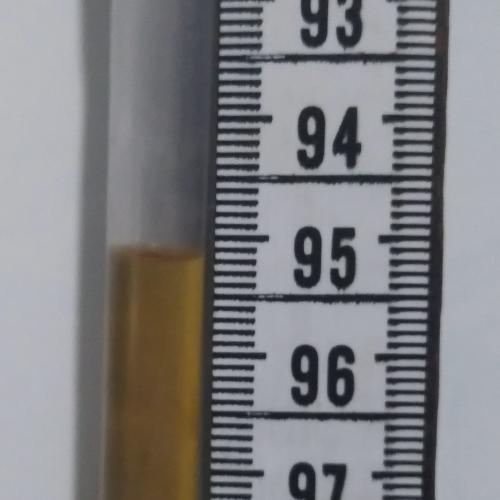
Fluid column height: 95.2 cm